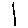
Label: line